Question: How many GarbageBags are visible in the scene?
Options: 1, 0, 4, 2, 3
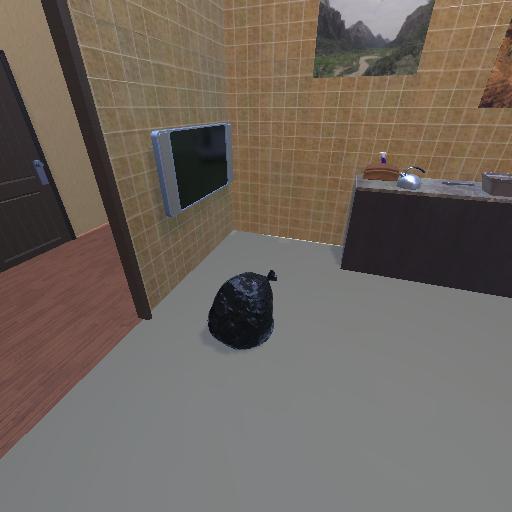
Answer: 1